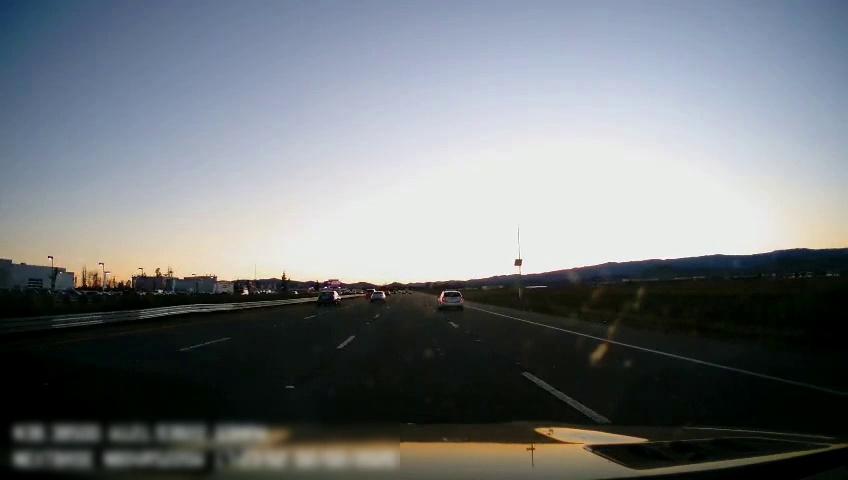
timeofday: Dusk/Dawn/Twilight
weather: Cloudy
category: Drivable Space
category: Vehicles | Car
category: Vehicles | Car
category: Vehicles | SUV
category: Vehicles | SUV
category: Lanes | Current Lane
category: Lanes | Current Lane
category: Lanes | Alternate Lane
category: Lanes | Alternate Lane